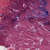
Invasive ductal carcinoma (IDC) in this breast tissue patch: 0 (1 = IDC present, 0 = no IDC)